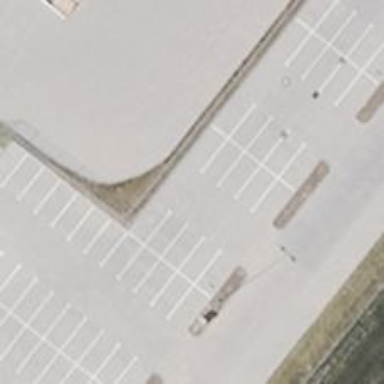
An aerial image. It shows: Road serving as parking aisle.